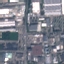
Land use / land cover: Industrial